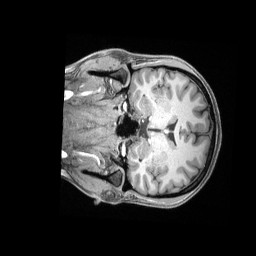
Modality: T1w
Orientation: coronal
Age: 28
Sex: female
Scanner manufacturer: siemens
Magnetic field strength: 3 T
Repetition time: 2.4 s
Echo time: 0.00228 s